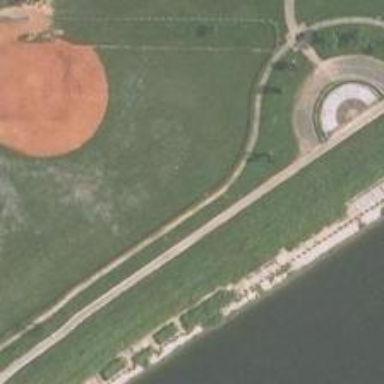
The banks of the river are sparsely populated and most of the areas are covered by vegetation .